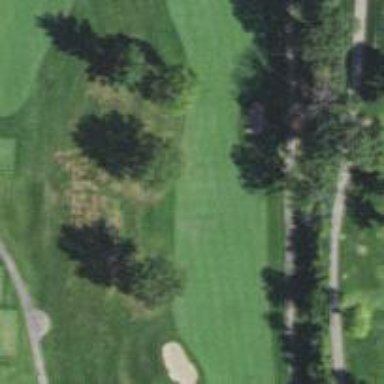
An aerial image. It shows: View of golf hole.